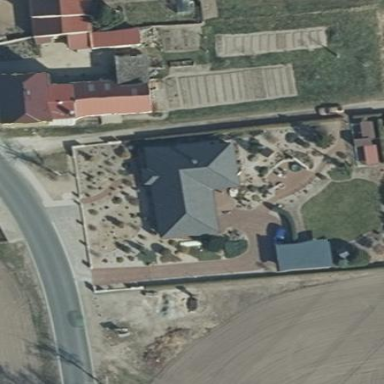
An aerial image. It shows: Residential building.